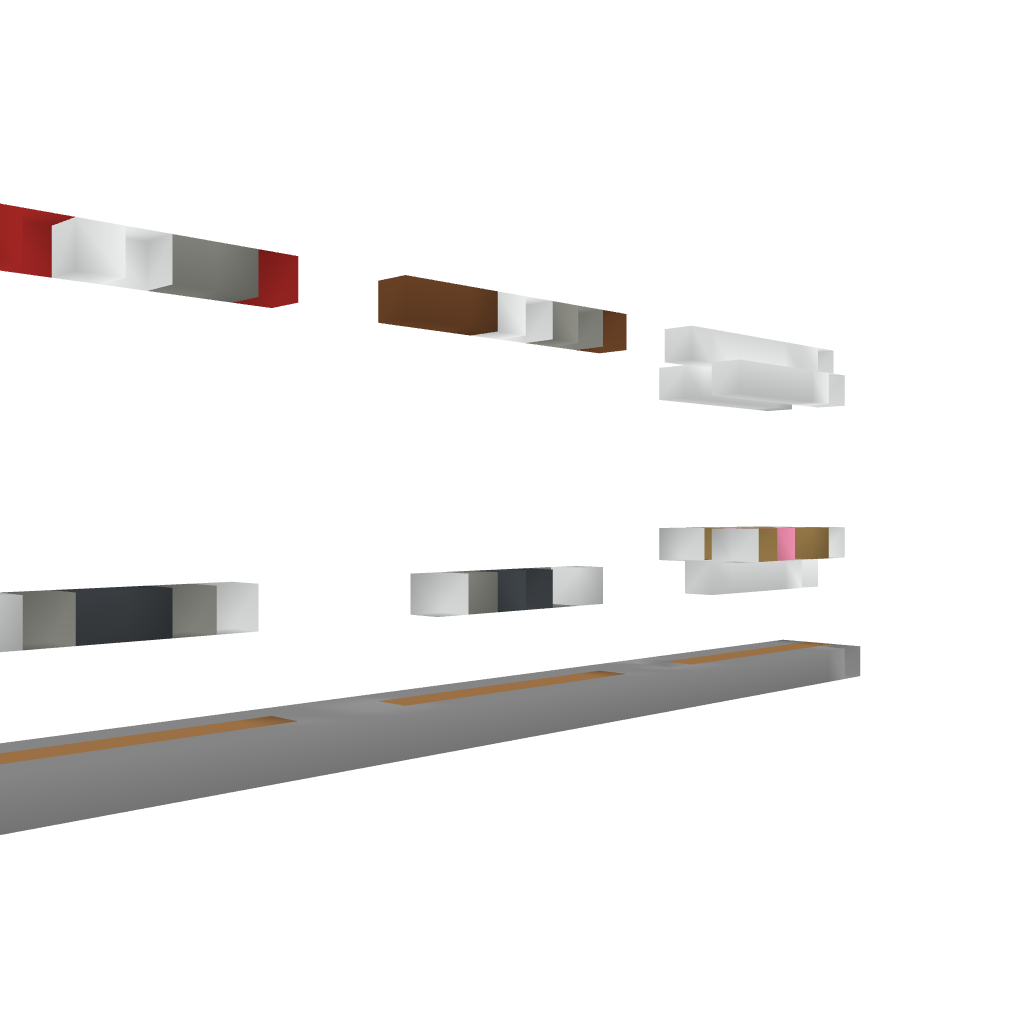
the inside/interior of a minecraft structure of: Animal Faces!